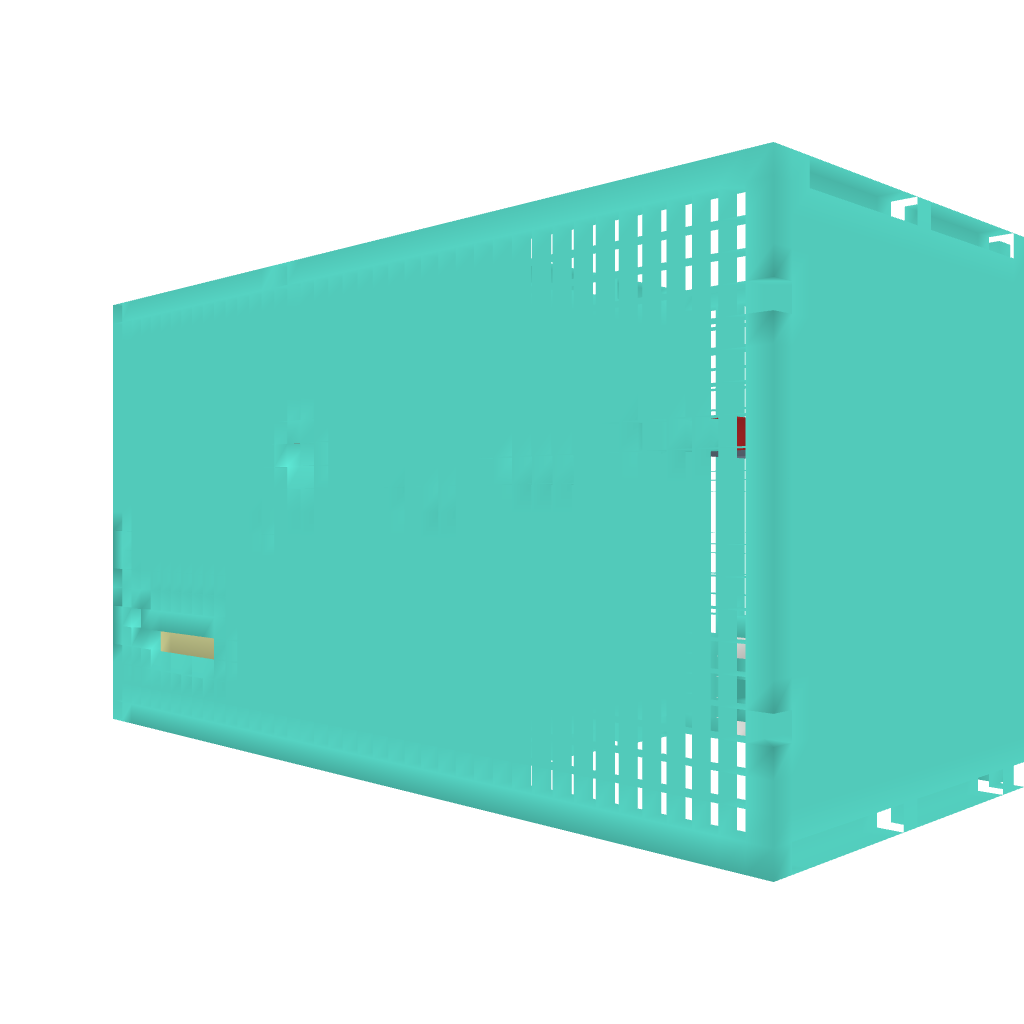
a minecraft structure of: Diamond Parkour